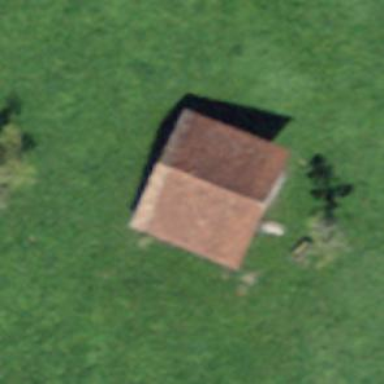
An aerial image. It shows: Rural barn.